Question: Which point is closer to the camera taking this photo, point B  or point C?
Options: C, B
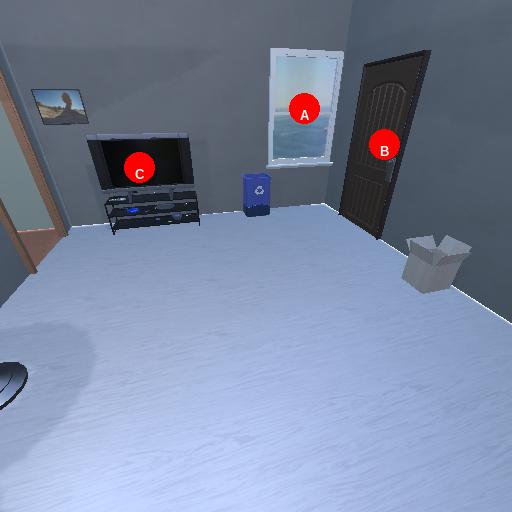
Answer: C